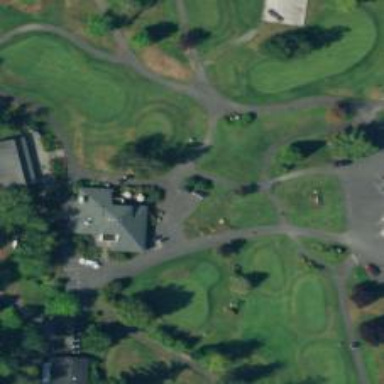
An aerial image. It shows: Footway that resembles golf path.